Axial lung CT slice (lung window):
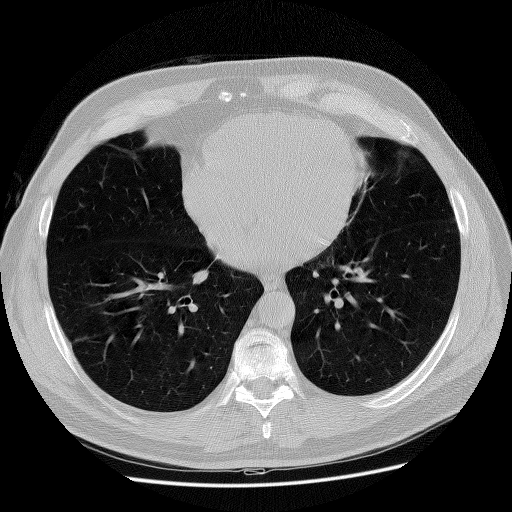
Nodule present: no